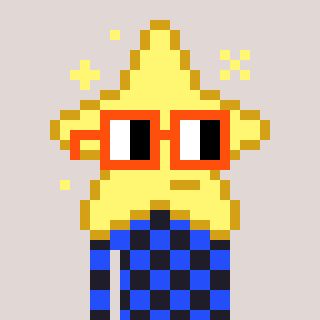
a pixel art character with square orange glasses, a star-shaped head and a grayscale-colored body on a warm background